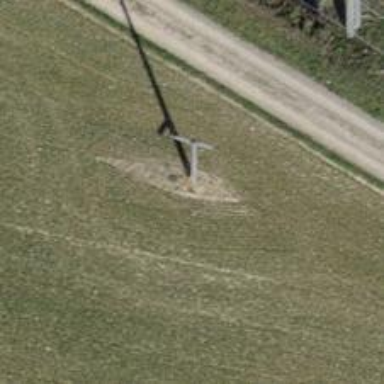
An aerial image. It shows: Power line is depicted.